Question: Hi i have 3 tables 'Modules','Students' and join table (many to many) 'StudentModules'.I want to select all modules that the student has not registered for.When the student register the information is stored in the 'StudentModules' table.Basically i want to select all modules that are not associated with the student number in the 'StudentModules' table from the 'Modules' table.

i have tried the following code
'''
SELECT Modules.*, Students.*
FROM ((StudentsModules INNER JOIN
Modules ON StudentsModules.ModuleCode = Modules.ModuleCode) INNER JOIN
Students ON StudentsModules.StudentNo = Students.StudentNo)
Where StudentNo = 48377767 AND WHERE ModuleCode NOT IN (SELECT ModuleCode FROM StudentsModules)
'''
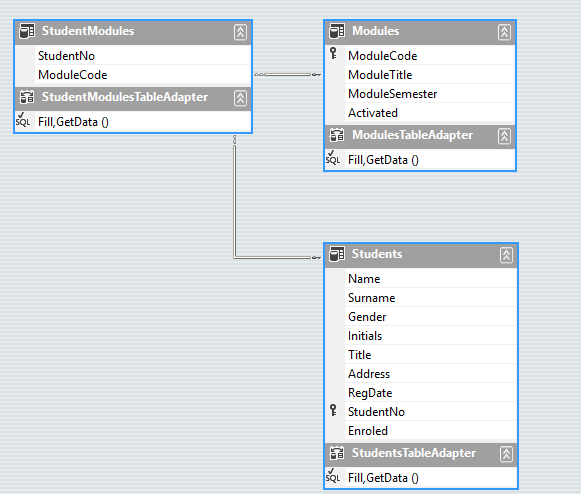
Answer: One possible way to select all modules that the student has not registered for, assuming that the student no is '48377767' in this example :
'''
SELECT m.*
FROM Modules m
LEFT JOIN StudentsModules sm ON sm.ModuleCode = m.ModuleCode
AND sm.StudentNo = 48377767
WHERE sm.ModuleCode IS NULL
'''
<URL>]
Different approach without 'JOIN' :
'''
SELECT m.*
FROM Modules m
WHERE m.ModuleCode NOT IN
(
SELECT ModuleCode
FROM StudentsModules
WHERE StudentNo = 48377767
)
'''